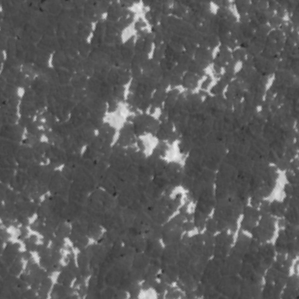
Label: frost